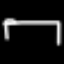
Label: bed